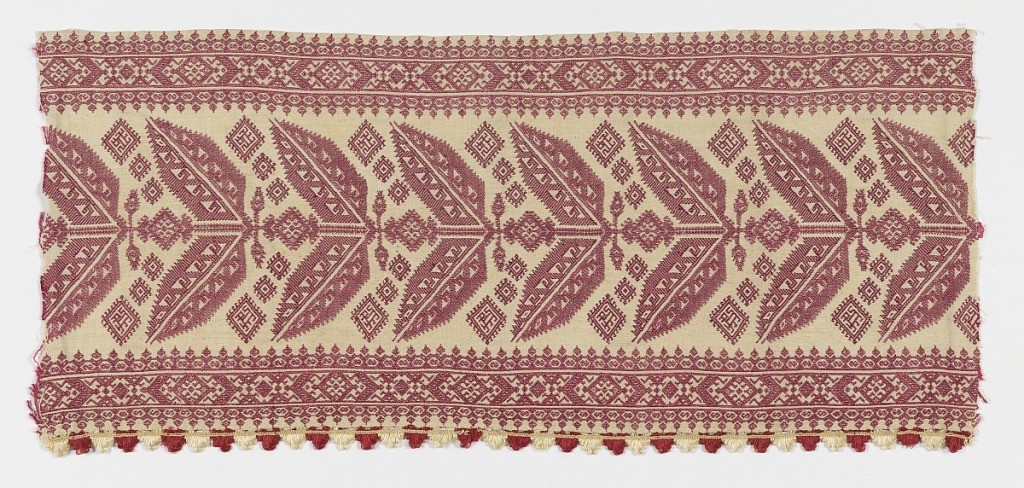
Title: Fragment
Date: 19th century
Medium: silk on linen Technique: embroidered
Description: Fragment showing a stylized, symmetrical vine in red silk on a natural ground with red and white fringe.